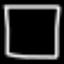
Label: square